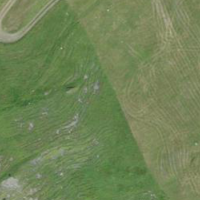
EUNIS habitat code: 26
Species observed at this site:
Anoplotrupes stercorosus